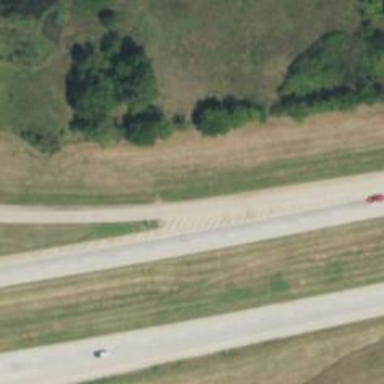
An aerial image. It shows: Trunk link highway.